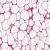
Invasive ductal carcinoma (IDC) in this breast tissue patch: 0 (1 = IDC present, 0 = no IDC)